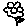
Label: flower